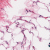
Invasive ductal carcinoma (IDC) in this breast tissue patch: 0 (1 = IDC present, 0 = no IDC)